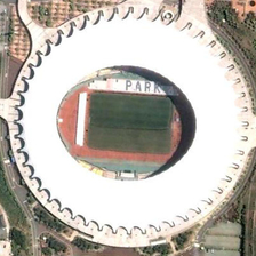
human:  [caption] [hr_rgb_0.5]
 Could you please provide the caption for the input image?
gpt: The stadium is round.

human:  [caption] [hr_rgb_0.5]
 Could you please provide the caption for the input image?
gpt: the stadium is red and green runway .

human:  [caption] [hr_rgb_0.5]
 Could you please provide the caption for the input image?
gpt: The stadium is round.

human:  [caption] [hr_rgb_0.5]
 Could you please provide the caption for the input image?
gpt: The stadium is round.

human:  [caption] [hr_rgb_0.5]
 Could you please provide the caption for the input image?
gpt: the stadium is red and green runway .